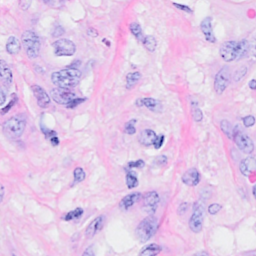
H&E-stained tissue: Breast